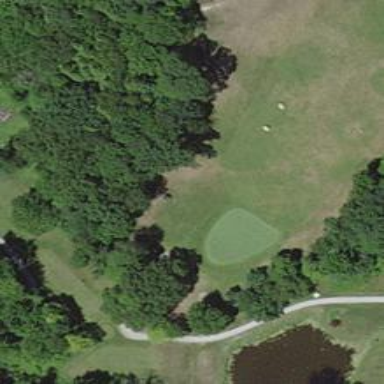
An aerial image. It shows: Golf hole.